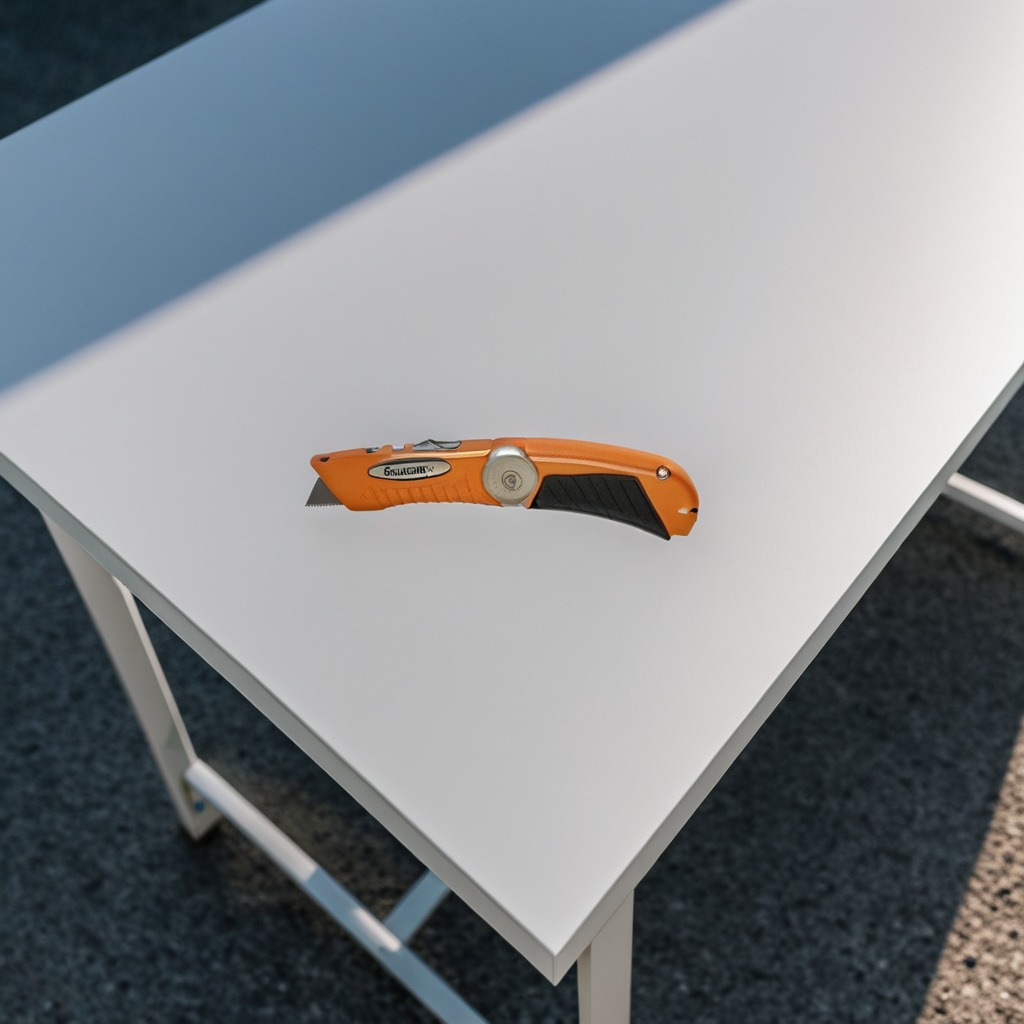
A utility knife is lying on the table.